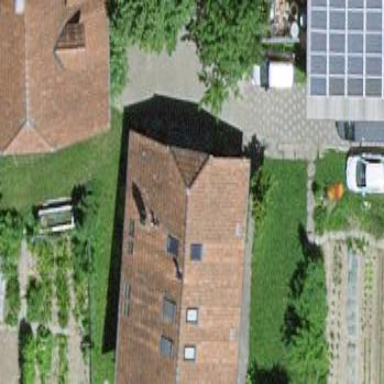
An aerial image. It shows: Residential building.